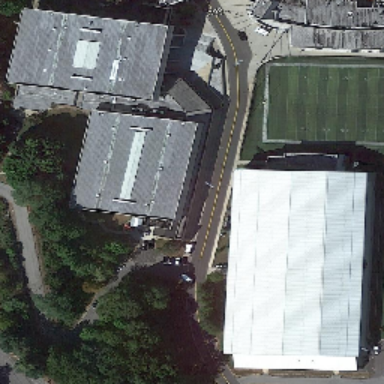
On one side of the green amusement park is a white rectangular building .